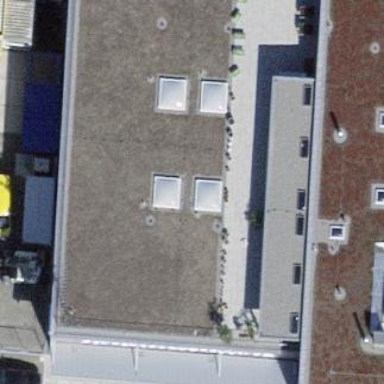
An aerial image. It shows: Office building with flat roof.